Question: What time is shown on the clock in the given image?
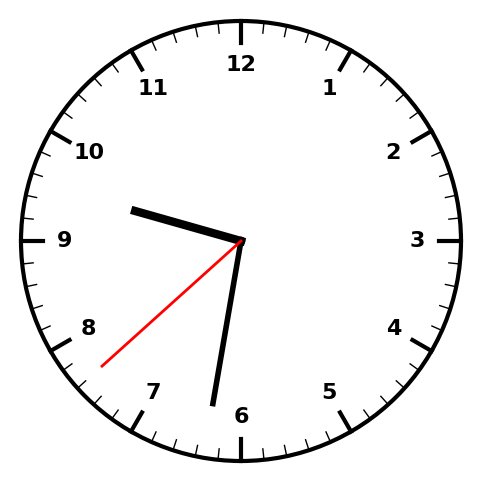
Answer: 09:31:38